Question: I've been stuck on this very frustrating problem all day and through Google I've found many people with the same problem with no answers that relate to the new Facebook API for Android. I have followed the steps listed here exactly :
'''
https://developers.facebook.com/docs/getting-started/facebook-sdk-for-android/3.0/
'''
When I run the sample app on my device I get this:

When I run it on the emulator it works. I understand this to be because of Facebook's SSO implementation. The emulator does not have facebook installed so it signs in for the first time successfully, but the device launches the facebook app and for some reason gives this error and when I travel back, it is as if I am not logged into facebook at all and there is no active session (though I am because when it launches the facebook app I can browse friends, etc.)
I cannot uninstall facebook on my device and even if I could that would be unacceptable for the app users. If possible, I'd like to retain the SSO feature, but somehow make it work!
I have spent all day going back and forth with my Hash Keys, and generated them through my device+code and with the keytool and they match so the problem is not related to that. Besides, the sample app runs on the emulator which surely means its an SSO problem. Thanks in advance.
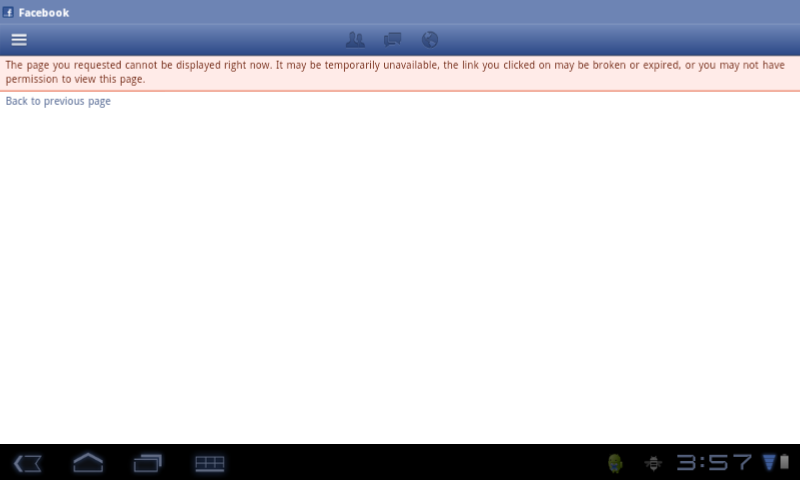
Answer: After 8 hours of scanning through my code and the facebook docs, I simply decided to update my facebook app on my tablet ( I never use it and so never bothered to update it ) and now it all works.
I guess the Facebook app on my tablet was pre-SSO of Facebook on Android, but my created app was expecting it to be supported and giving the error.